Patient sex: F
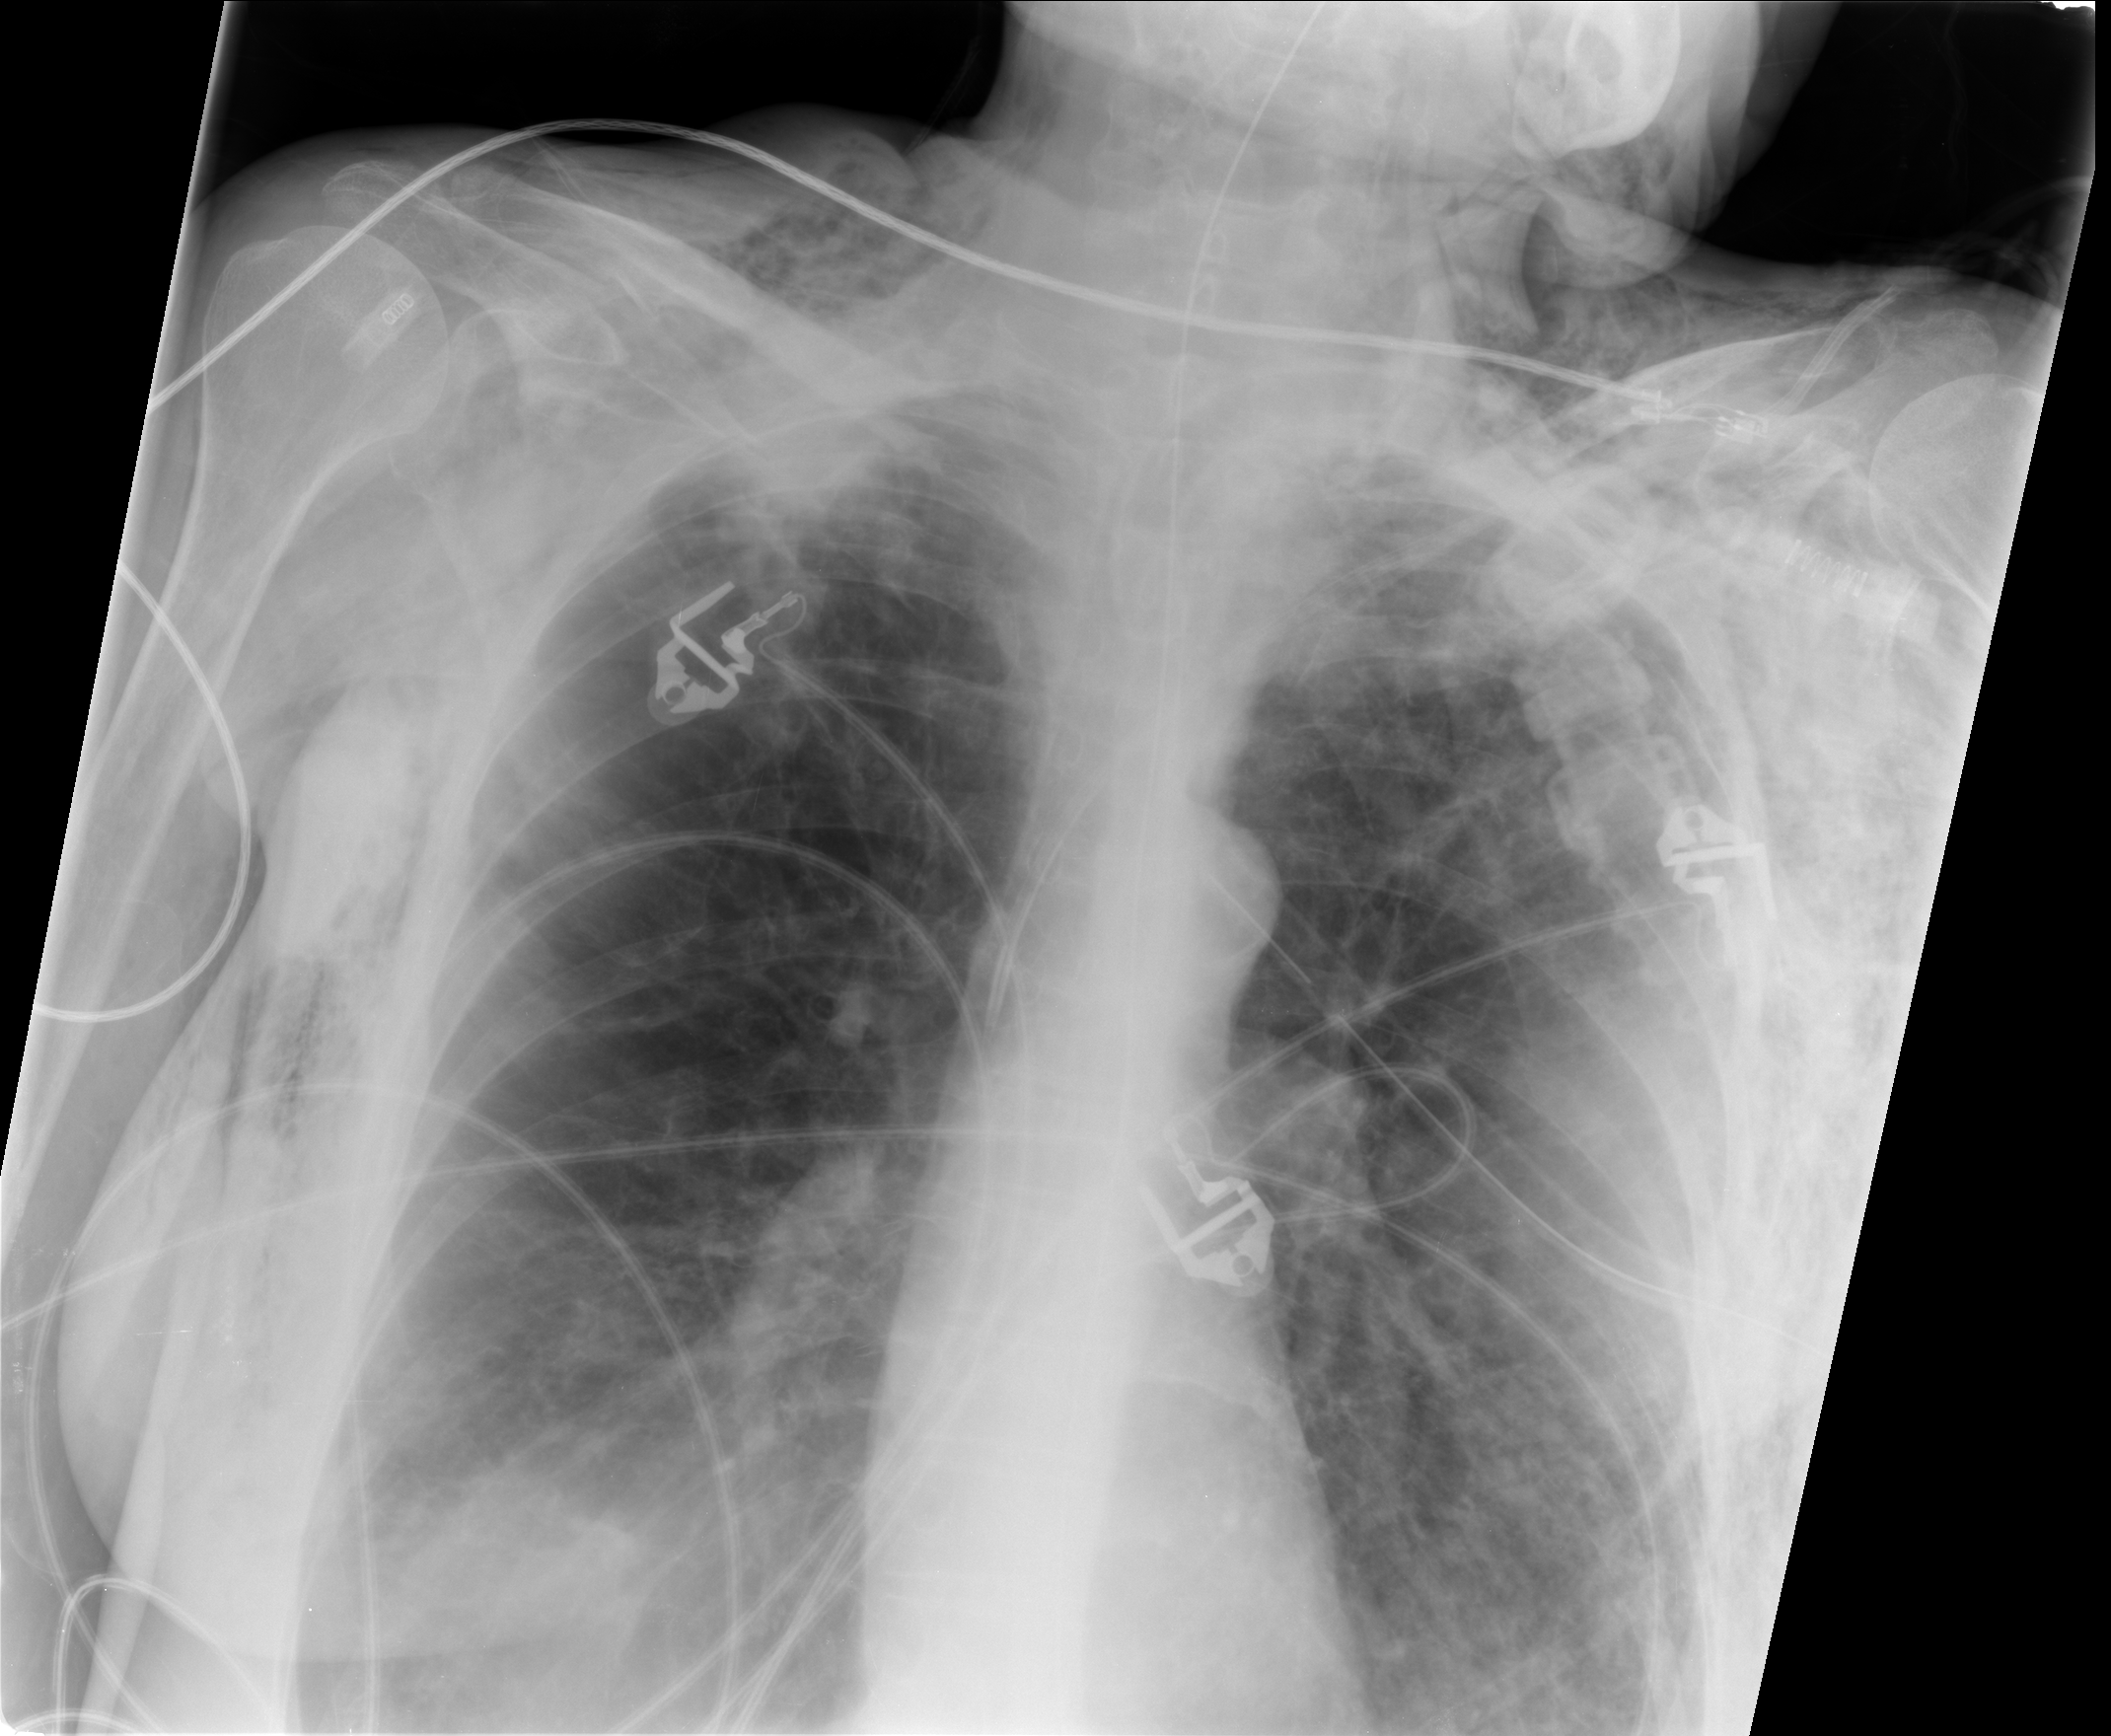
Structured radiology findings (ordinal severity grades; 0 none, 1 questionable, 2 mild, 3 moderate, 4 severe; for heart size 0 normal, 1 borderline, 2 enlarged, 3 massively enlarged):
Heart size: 0
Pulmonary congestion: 2
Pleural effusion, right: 0
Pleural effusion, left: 0
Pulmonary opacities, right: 1
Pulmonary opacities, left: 1
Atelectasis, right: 0
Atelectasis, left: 0